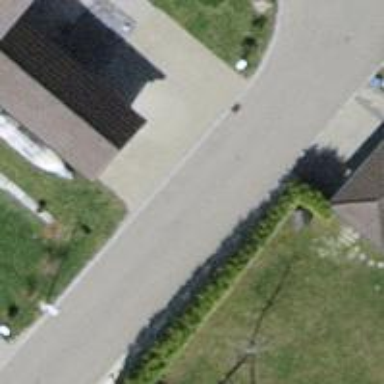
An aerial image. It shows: Garage.